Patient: sex M, age 36
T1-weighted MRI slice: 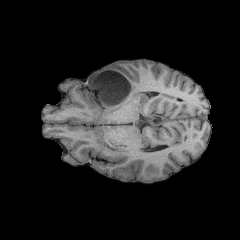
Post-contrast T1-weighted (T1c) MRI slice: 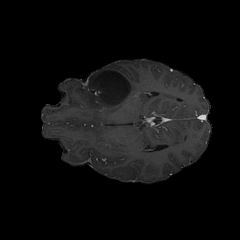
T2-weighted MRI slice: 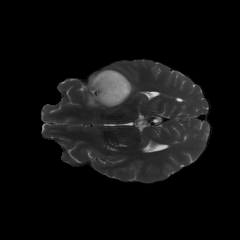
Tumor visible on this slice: yes
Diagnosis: Astrocytoma, IDH-mutant
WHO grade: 3